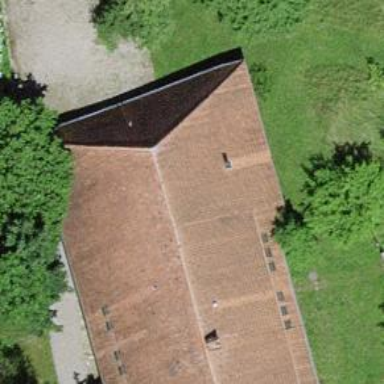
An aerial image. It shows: Farm building.